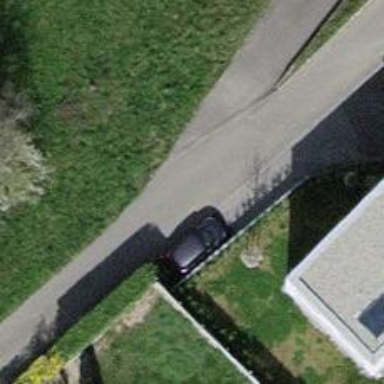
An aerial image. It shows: Residential road.